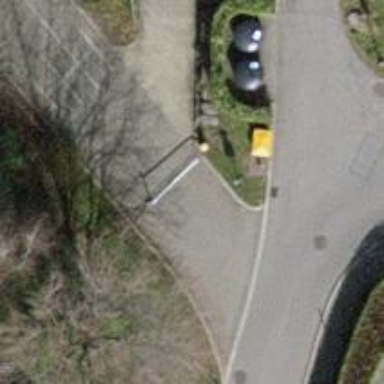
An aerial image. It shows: Lift gate barrier.